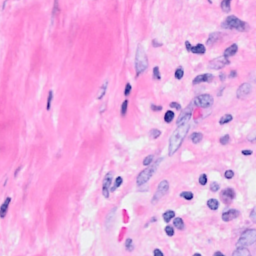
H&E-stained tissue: Breast